Field crop: maize
Growth stage: 1
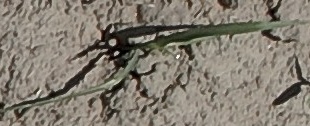
Species: sorghum